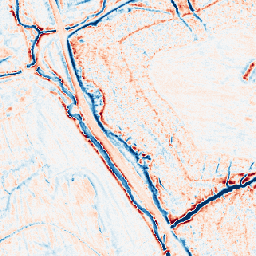
Category: edge_preserving
Decomposition family: anisotropic_diffusion
Decomposition parameters: iterations: 50
kappa: 30
gamma: 0.05
Upsampling method: area
Upsampling parameters: scale: 8
Upsampling scale: 8